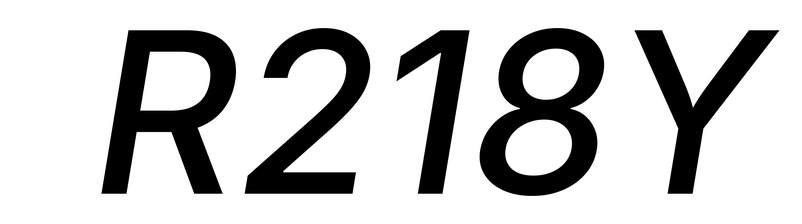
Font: Inter-Italic_Medium_Italic